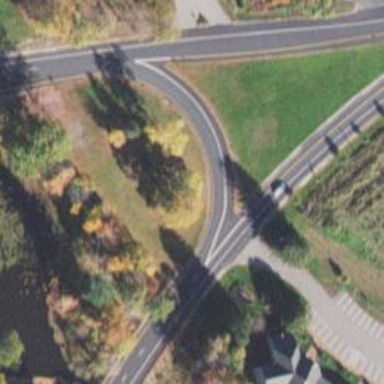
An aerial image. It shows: Primary highway with asphalt surface featuring circular junction.